Question: I have <URL> plugin inside Eclipse Mars.
In the , I imported the existing git local repository into a general eclipse project.
I then converted the default project to Java type using this answer : <URL>
I set the /src/ folder as Source folder.
When I run as Java Application I get the following error :
'''
Error: Can not find or load the main class Editor
'''
I don't know from where comes the error ?
## Edit 1

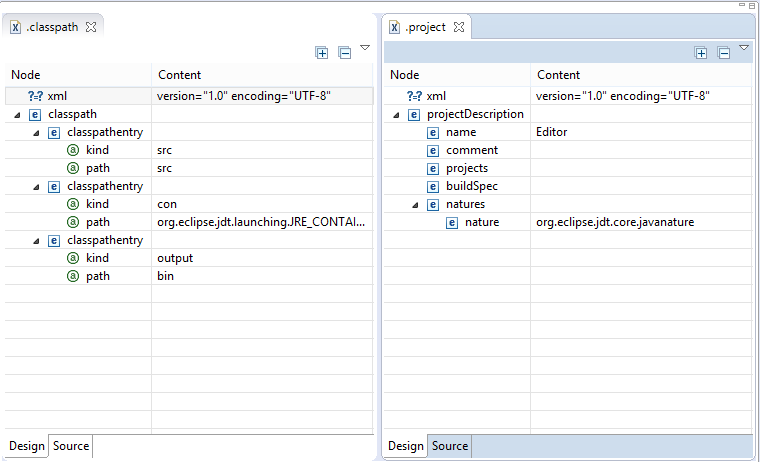
Answer: The problem was in 'BuildSpec' : I have to do it like this :

---
I had to modify '.classpath' and '.project' correctly as described in this <URL>.